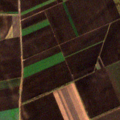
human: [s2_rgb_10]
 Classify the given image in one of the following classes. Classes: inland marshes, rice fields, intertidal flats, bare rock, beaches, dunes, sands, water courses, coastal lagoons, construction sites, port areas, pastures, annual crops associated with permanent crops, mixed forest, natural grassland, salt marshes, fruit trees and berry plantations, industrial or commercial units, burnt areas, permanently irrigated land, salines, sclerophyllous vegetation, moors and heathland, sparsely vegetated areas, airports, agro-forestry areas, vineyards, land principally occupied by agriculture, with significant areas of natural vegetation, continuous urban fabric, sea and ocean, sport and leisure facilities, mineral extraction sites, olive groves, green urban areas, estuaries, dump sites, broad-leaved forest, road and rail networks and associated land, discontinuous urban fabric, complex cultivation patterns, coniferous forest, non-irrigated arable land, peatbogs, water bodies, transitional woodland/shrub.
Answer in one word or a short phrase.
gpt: non-irrigated arable land, natural grassland